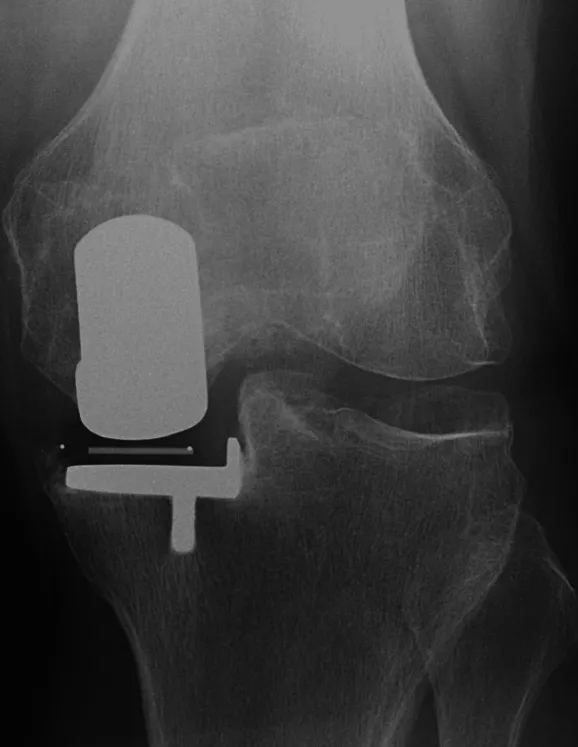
Radiography at two years postoperatively.
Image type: radiology (x_ray)